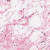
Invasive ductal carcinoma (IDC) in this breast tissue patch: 0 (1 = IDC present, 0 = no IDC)